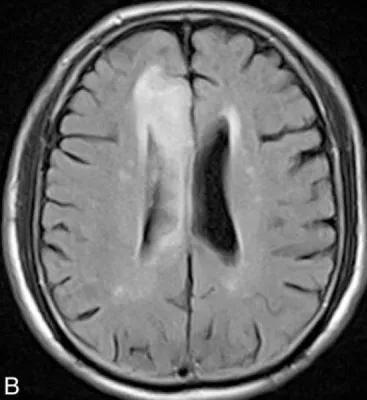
Brain MRI. (A and B) Serial FLAIR MRI shows the high signal intensity in the territory of the right anterior cerebral artery, which indicates recent cerebral infarction. MRI = magnetic resonance imaging.
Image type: radiology (mri)